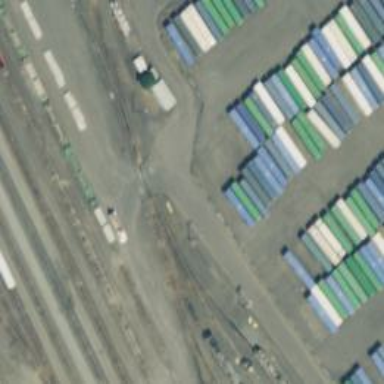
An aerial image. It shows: Railway yard used for servicing trains.